Aerial crown-view tile of a tropical tree (Barro Colorado Island, Panama), acquired 20240716:
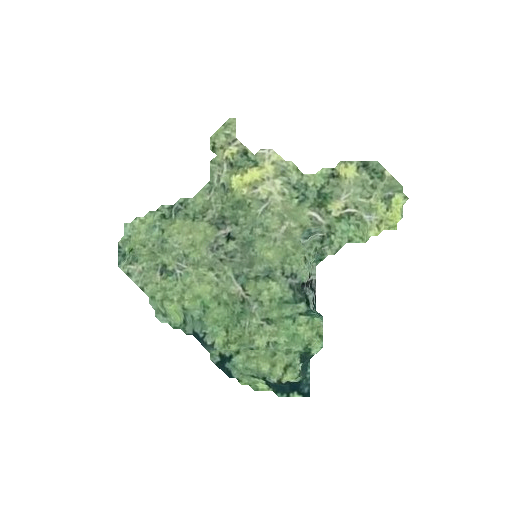
Species: Astronium graveolens
GBIF accepted scientific name: Astronium graveolens
Crown area: 63.776 m²